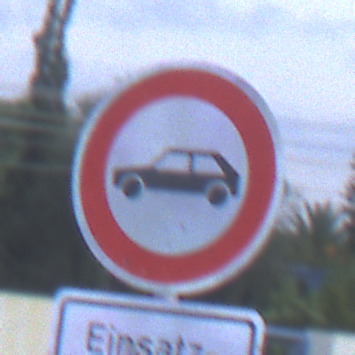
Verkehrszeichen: VerbotPersonenkraftwagen
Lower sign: BesondereFahrzeugeUndTransportgueter3
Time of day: SunriseSunset
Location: Outdoor (Suburban)
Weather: PartlyCloudy
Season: NotSpecified
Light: Natural